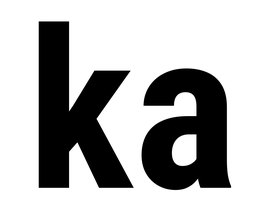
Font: Roboto_Condensed_Bold